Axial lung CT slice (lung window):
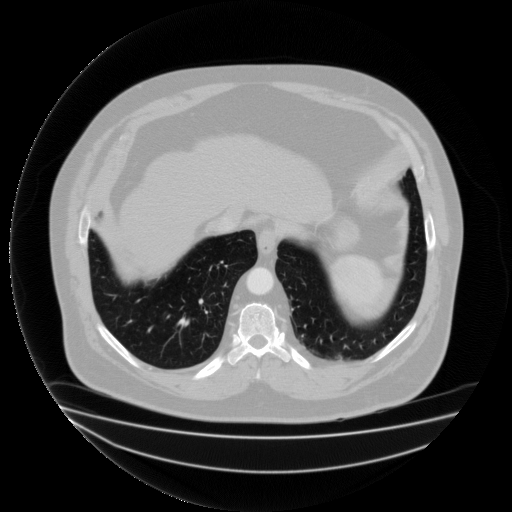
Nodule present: no